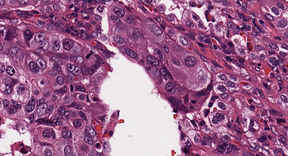
Tumor epithelial tissue: yes
Tumor-associated stroma tissue: yes
Normal tissue: no